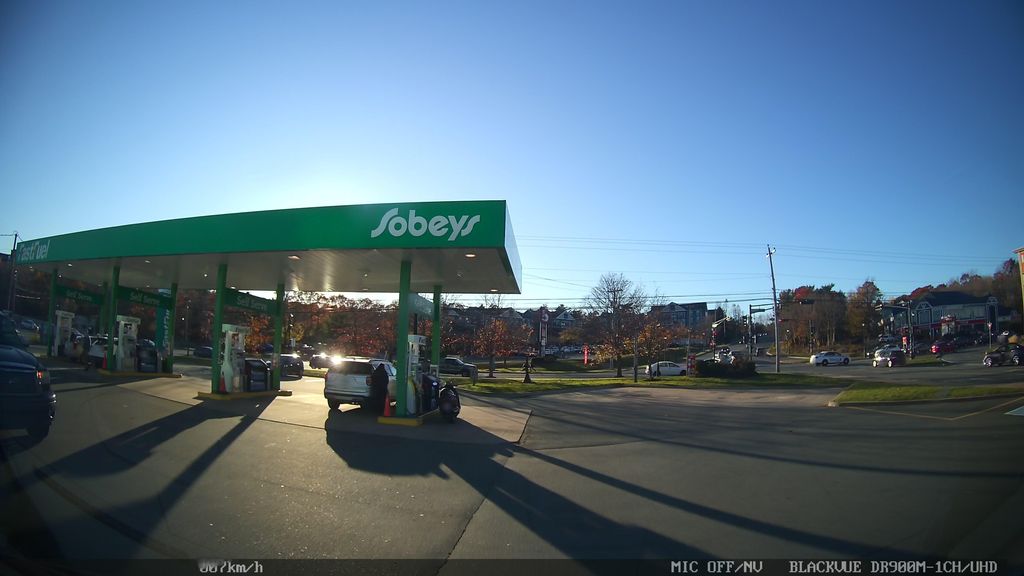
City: halifax